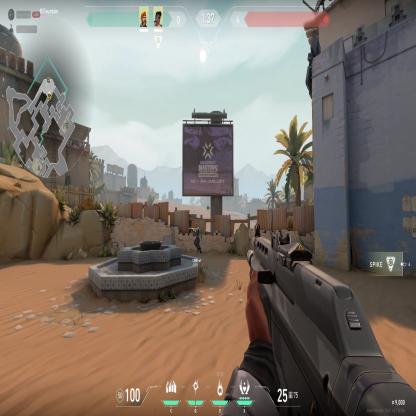
Label: teammate